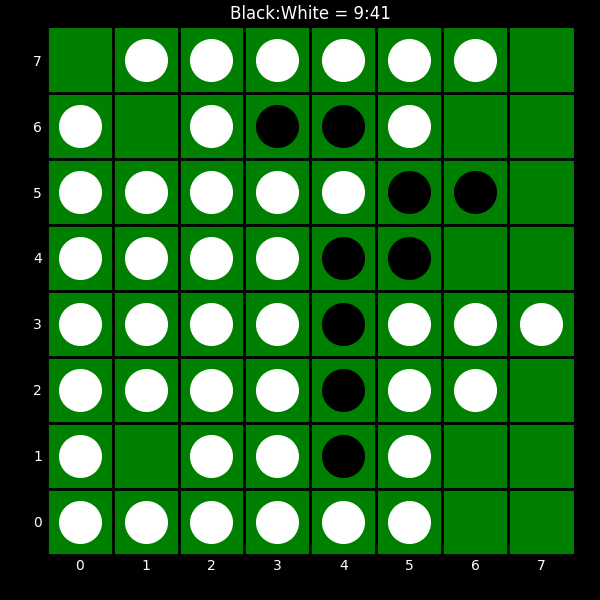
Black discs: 9
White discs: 41